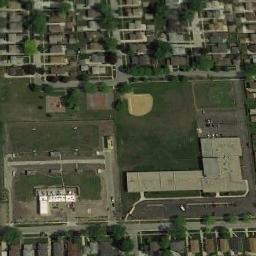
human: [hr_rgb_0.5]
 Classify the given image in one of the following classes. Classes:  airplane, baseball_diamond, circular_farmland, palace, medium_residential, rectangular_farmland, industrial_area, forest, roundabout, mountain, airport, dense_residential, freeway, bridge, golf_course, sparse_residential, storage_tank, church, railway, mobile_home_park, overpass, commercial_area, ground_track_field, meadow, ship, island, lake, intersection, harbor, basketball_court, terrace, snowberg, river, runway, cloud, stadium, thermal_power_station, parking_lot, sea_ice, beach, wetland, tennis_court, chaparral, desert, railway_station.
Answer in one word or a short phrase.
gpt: baseball_diamond